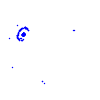
Particle: proton